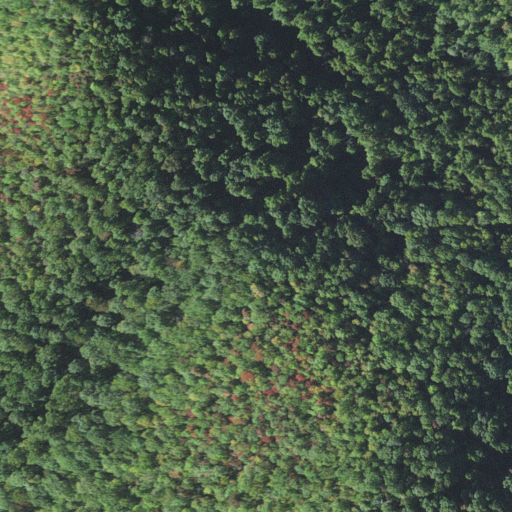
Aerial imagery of gap in North Carolina named Laurel Gap containing deciduous forest and mixed forest